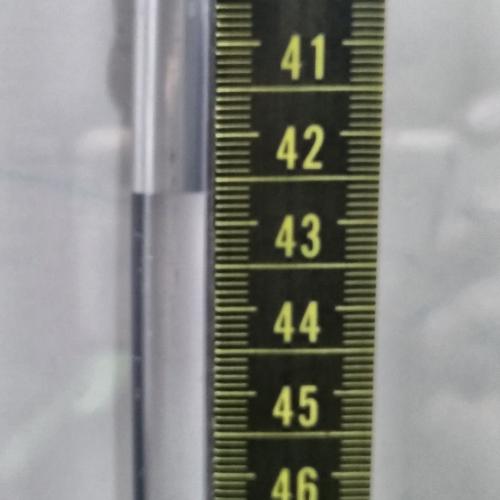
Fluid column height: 42.6 cm